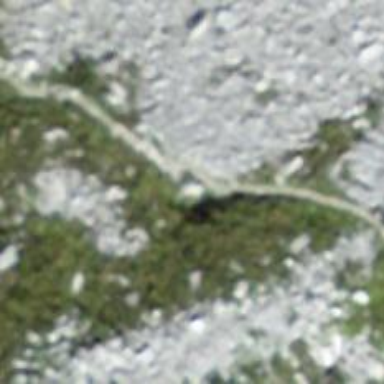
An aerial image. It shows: Path.